Question: My project code in here:
<URL>
It runs successfully in Xcode but display (lldb) in console output, and error message
'''
"thread 1:EXC_BREAKPOINT(code=EXC_I386_BPT,subcode=0x0",
'''
Please kindly see below screen for details.

Could you please kindly help to see what I should do to solve this problem?
Thank you!
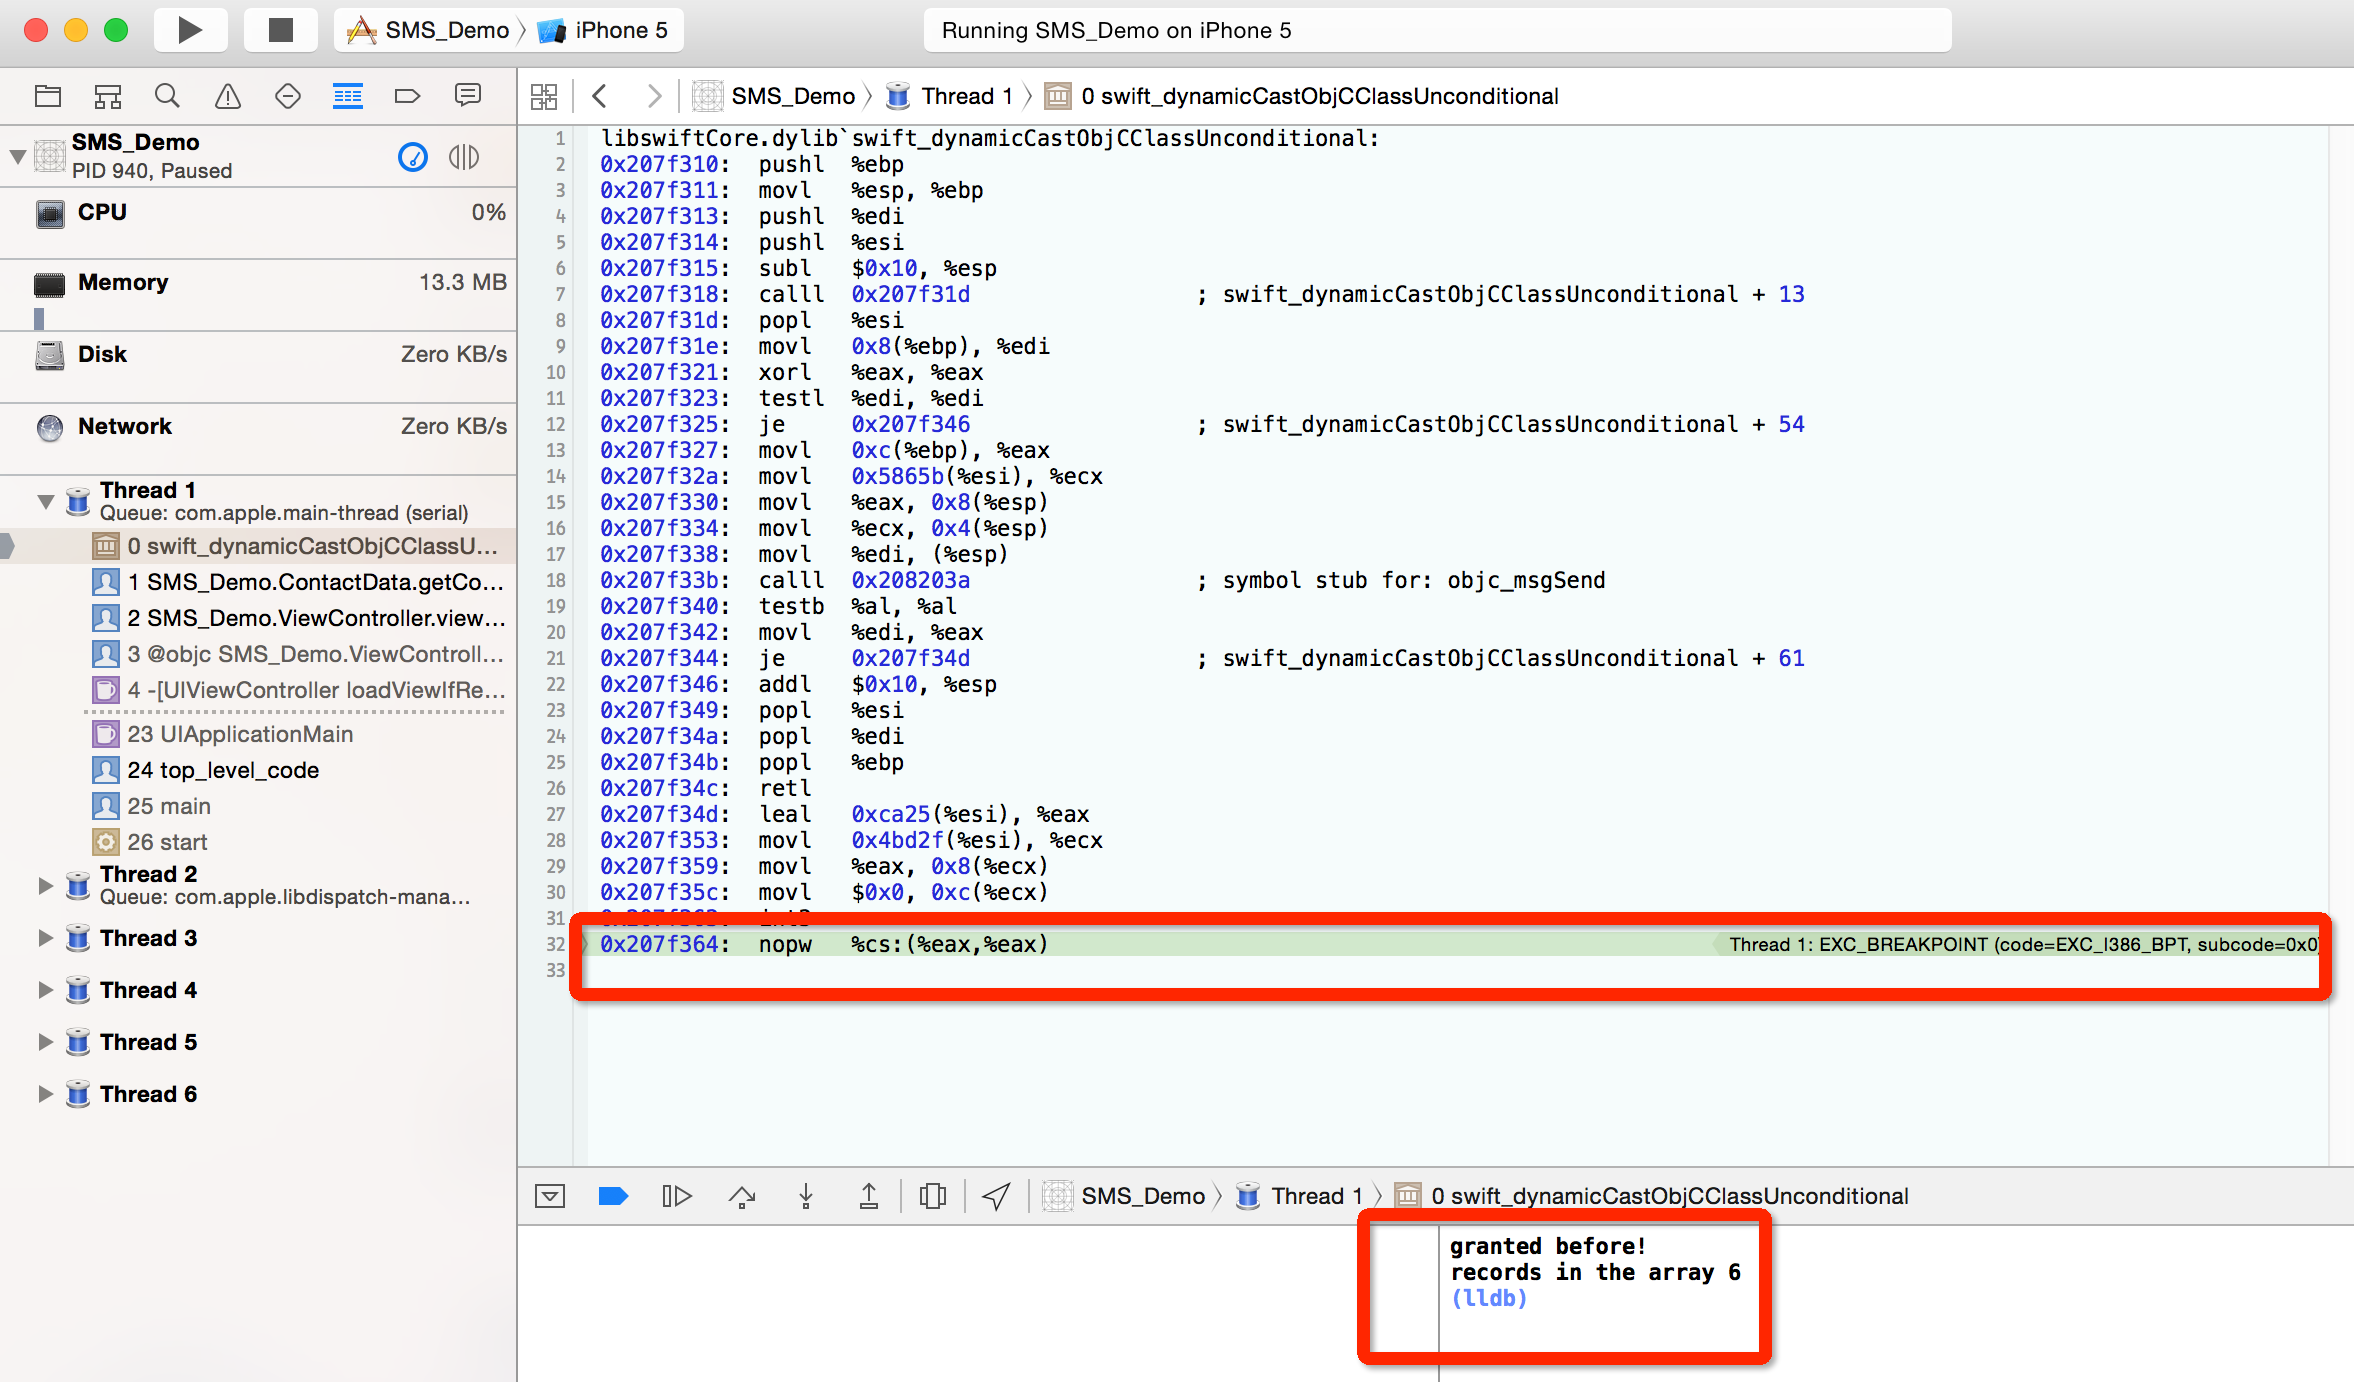
Answer: I looked closely to image that you post. I suggest you to check the 'getCo....' method from 'ContactData' class. Inside it look for places where you cast a value. One of them is the source of this error.
### EDIT: More Info

Here is the portion of your image that you should look. It show stack trace of thread 1 which is main thread. The number 0 line is where the crash happens. Looking the method name you can easily guess this is casting from one type to other. For example 'let bar = baz as Bar'. Because of this cast failed your program crashed. Now the line 1 is your code. If you click that line you can see the line where the casting happens in editor.